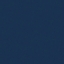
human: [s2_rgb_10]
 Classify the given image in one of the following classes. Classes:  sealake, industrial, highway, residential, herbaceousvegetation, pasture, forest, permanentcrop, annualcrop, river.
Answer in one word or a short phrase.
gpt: SeaLake